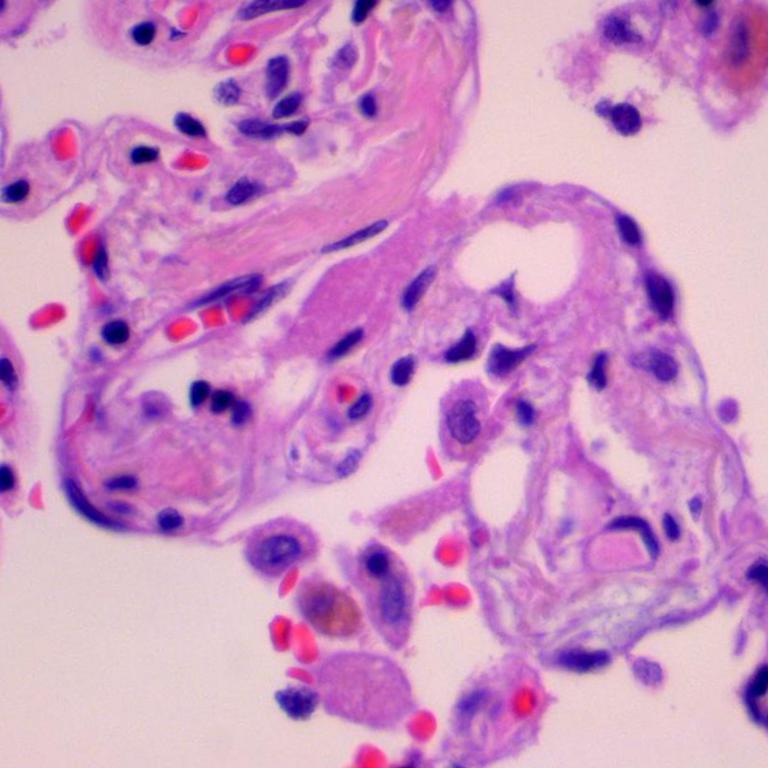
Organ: lung
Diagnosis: benign